Question: Count the number of objects in the diagram.
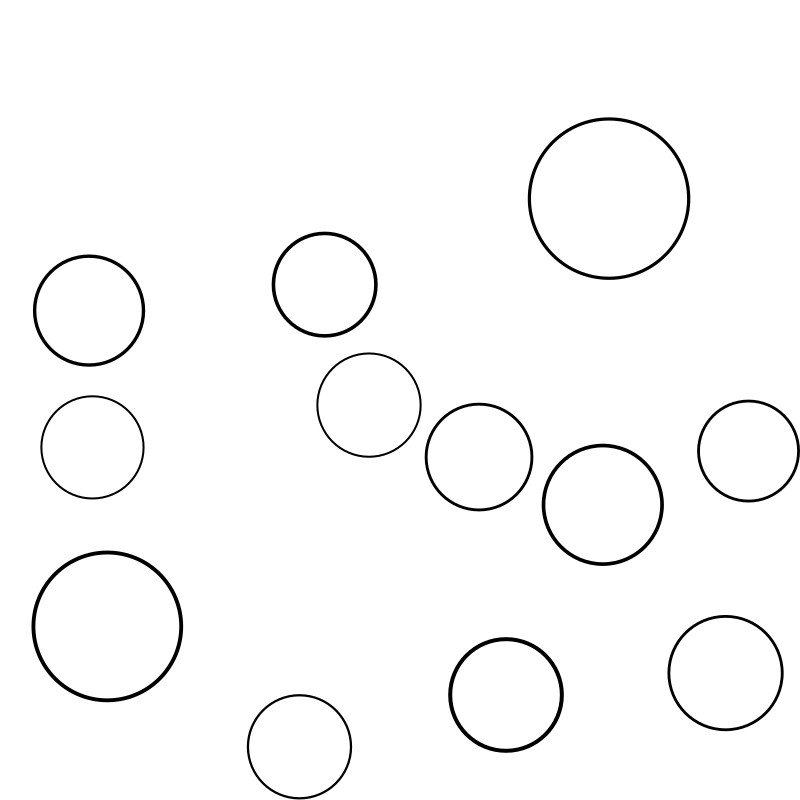
Answer: 12